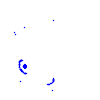
Particle: pion